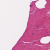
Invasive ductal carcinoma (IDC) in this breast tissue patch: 0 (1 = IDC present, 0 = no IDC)